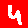
Digit: 4